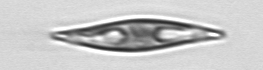
Label: Pleurosigma